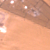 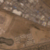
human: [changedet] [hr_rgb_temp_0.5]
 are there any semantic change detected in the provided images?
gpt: Some buildings were built.